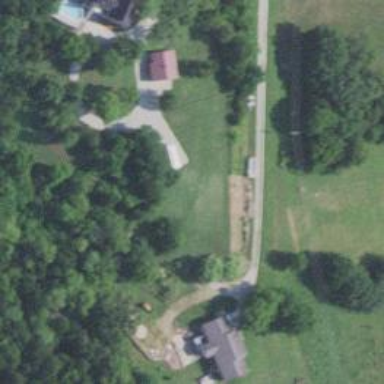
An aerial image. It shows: Driveway.